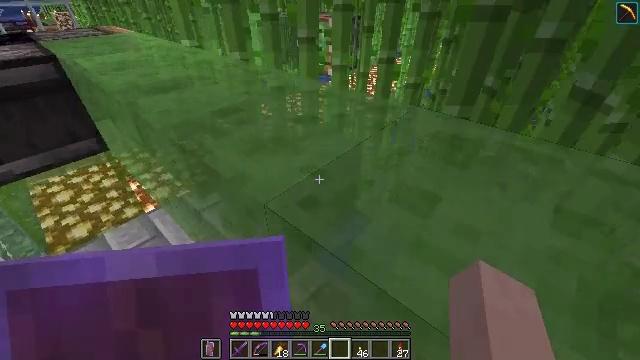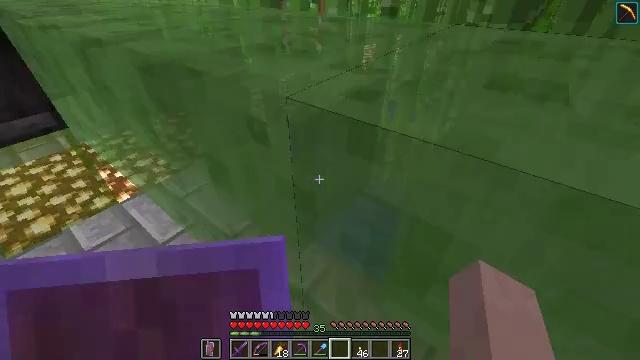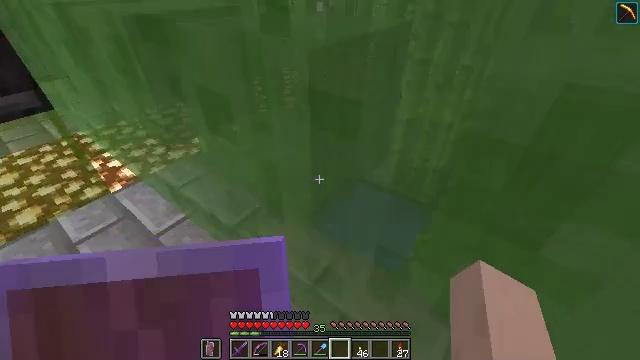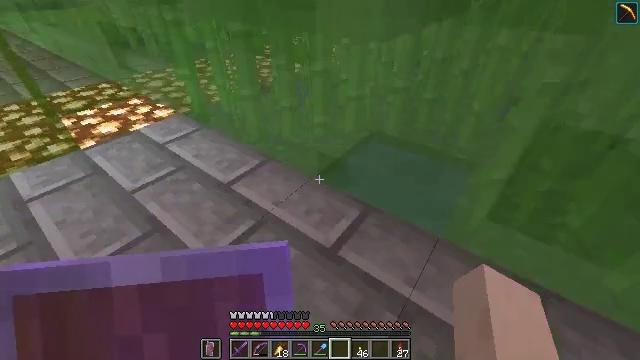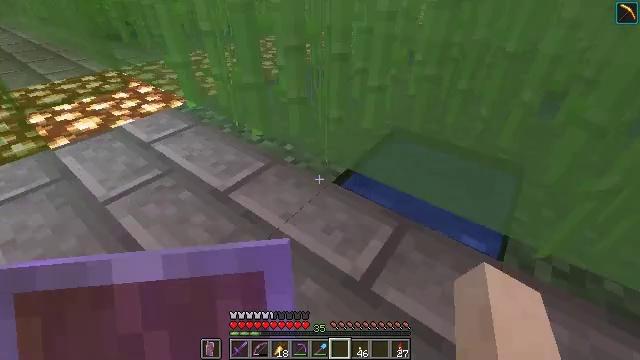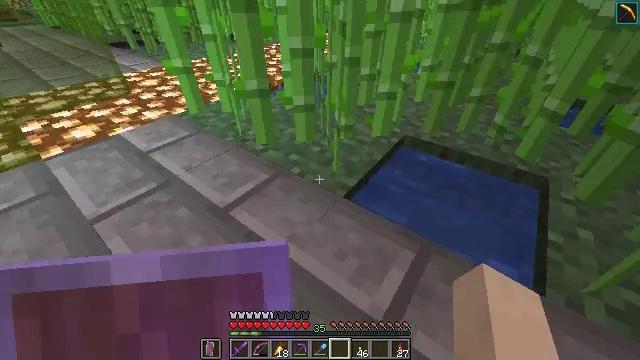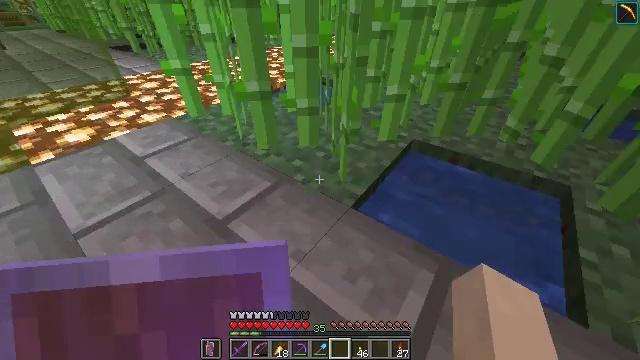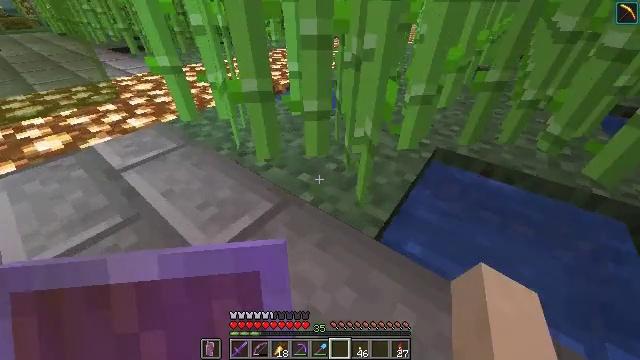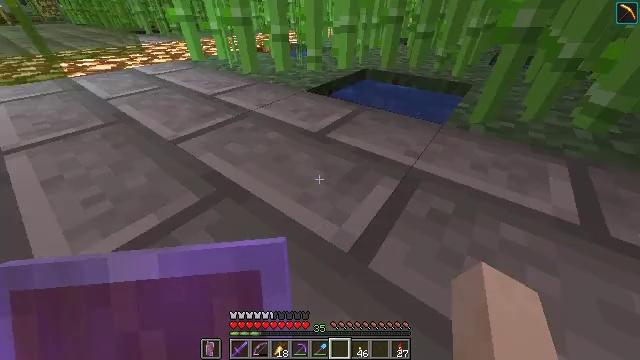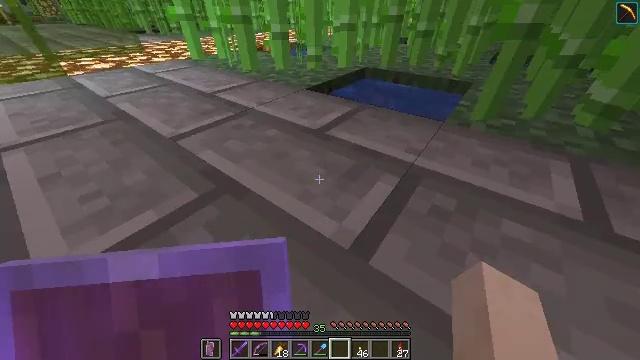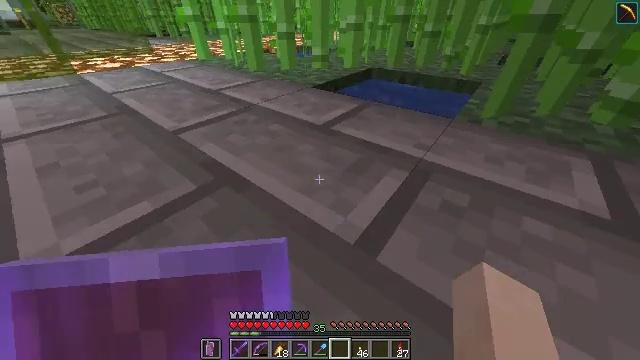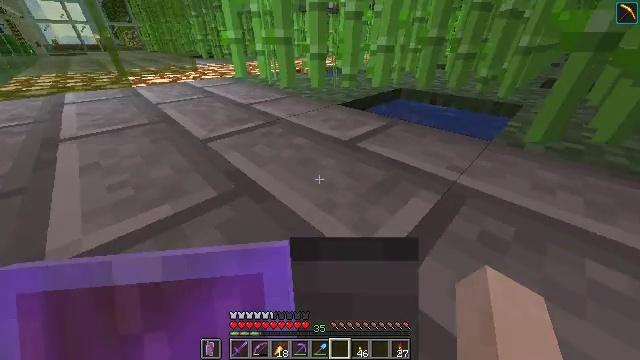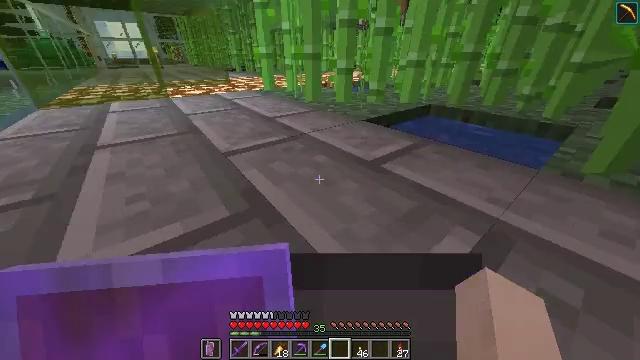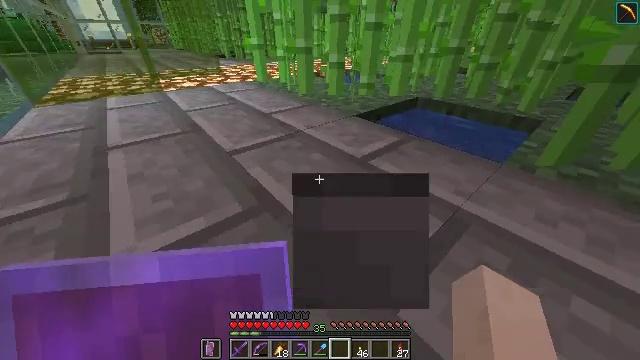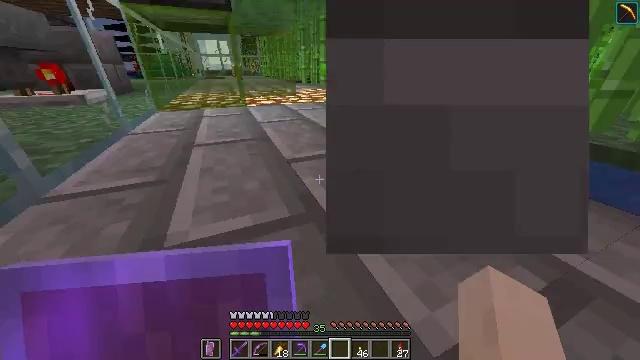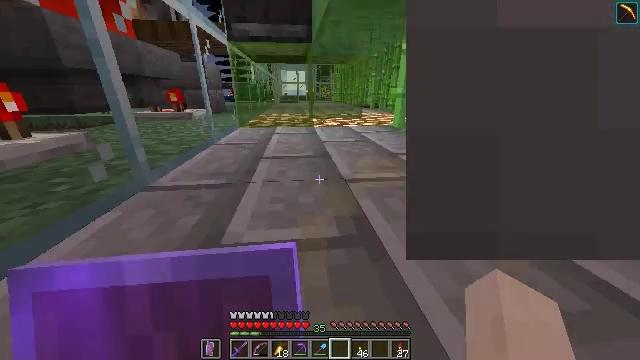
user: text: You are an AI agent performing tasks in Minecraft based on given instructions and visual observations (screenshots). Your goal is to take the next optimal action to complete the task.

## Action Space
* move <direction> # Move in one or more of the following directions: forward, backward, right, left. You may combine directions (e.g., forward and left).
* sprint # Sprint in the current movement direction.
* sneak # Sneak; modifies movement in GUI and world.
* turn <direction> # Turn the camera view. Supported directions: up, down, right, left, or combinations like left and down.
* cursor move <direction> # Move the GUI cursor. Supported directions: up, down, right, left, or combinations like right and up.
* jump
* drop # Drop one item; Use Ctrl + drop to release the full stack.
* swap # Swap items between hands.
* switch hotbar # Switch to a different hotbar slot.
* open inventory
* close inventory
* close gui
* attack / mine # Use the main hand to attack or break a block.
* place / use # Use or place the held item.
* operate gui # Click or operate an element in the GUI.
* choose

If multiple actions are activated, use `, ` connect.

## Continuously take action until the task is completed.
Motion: motion action
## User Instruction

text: Gather slime blocks for crafting purposes.
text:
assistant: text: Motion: move forward, sprint, turn right and down
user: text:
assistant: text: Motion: move forward, sprint, jump
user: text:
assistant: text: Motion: move forward, sprint, jump
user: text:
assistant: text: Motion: move forward, sprint, jump
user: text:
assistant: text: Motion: move forward, sprint, jump
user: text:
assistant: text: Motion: move forward, sprint, jump
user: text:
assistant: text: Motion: move forward, sprint, jump
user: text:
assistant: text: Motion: move forward, sprint, jump
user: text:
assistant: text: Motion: move forward, sprint, jump
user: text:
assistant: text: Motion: move forward, sprint, turn left and up, jump
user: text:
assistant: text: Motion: move forward, sprint, turn left and up, jump
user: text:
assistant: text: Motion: move forward, sprint, turn left and up, jump
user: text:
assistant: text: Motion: move forward, sprint, turn left and up, jump
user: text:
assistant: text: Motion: move forward, sprint, turn left and up
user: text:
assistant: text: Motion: move forward, sprint, turn left and up
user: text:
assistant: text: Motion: move forward, sprint, turn left and up
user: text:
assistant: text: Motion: move forward, sprint
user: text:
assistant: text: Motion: move forward, sprint
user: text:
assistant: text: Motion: move forward, sprint
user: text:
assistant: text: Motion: move forward, sprint
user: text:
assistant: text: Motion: move forward, sprint
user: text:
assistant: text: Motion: move forward, sprint
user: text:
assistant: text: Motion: move forward
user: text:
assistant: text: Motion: move forward
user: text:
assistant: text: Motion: move forward
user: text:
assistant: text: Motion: move forward and move left
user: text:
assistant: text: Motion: move left
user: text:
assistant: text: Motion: move left
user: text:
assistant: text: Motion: move left
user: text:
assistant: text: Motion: move left, turn up